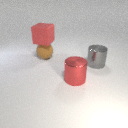
large brown rubber sphere behind large gray metal cylinder